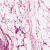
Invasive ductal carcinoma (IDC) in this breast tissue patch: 0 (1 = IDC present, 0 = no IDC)